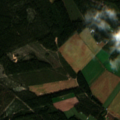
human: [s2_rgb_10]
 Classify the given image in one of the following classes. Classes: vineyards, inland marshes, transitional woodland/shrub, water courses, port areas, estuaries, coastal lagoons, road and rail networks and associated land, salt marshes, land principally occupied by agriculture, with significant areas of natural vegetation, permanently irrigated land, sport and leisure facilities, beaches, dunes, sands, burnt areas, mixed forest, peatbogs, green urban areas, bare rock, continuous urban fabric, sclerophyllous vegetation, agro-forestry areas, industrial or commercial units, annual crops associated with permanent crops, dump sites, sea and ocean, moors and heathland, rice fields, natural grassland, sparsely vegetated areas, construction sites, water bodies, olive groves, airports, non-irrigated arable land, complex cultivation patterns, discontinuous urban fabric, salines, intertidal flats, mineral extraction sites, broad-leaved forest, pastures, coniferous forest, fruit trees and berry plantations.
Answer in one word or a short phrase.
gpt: non-irrigated arable land, land principally occupied by agriculture, with significant areas of natural vegetation, coniferous forest, transitional woodland/shrub